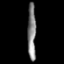
Tissue: prostate
Cell type: B cells
Senescence score: 0.7041
Nuclear area (px): 475
Mean DAPI intensity: 127.4